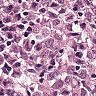
Metastatic tissue present: yes